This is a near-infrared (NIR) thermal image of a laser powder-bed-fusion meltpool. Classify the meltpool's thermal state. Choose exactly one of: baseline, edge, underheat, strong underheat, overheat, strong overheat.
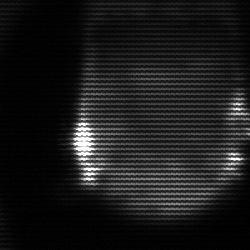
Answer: edge